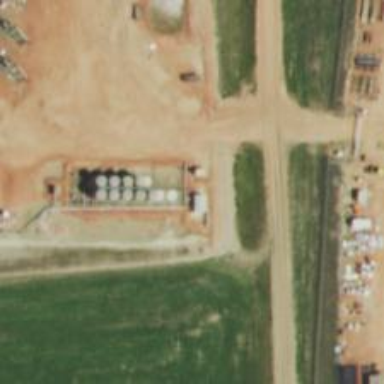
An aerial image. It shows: Storage tank with man-made structure.